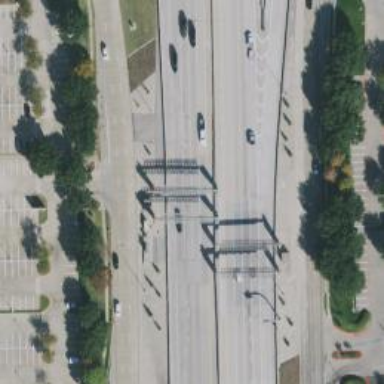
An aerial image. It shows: Toll gantry on the road.